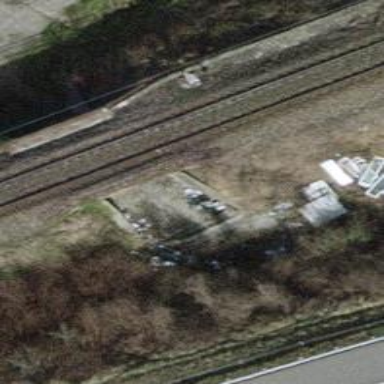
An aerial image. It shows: Bridge over electrified railway with contact lines.